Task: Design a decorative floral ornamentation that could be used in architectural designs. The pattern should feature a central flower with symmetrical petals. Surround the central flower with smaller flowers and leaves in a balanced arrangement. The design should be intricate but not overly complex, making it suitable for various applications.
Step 1584:
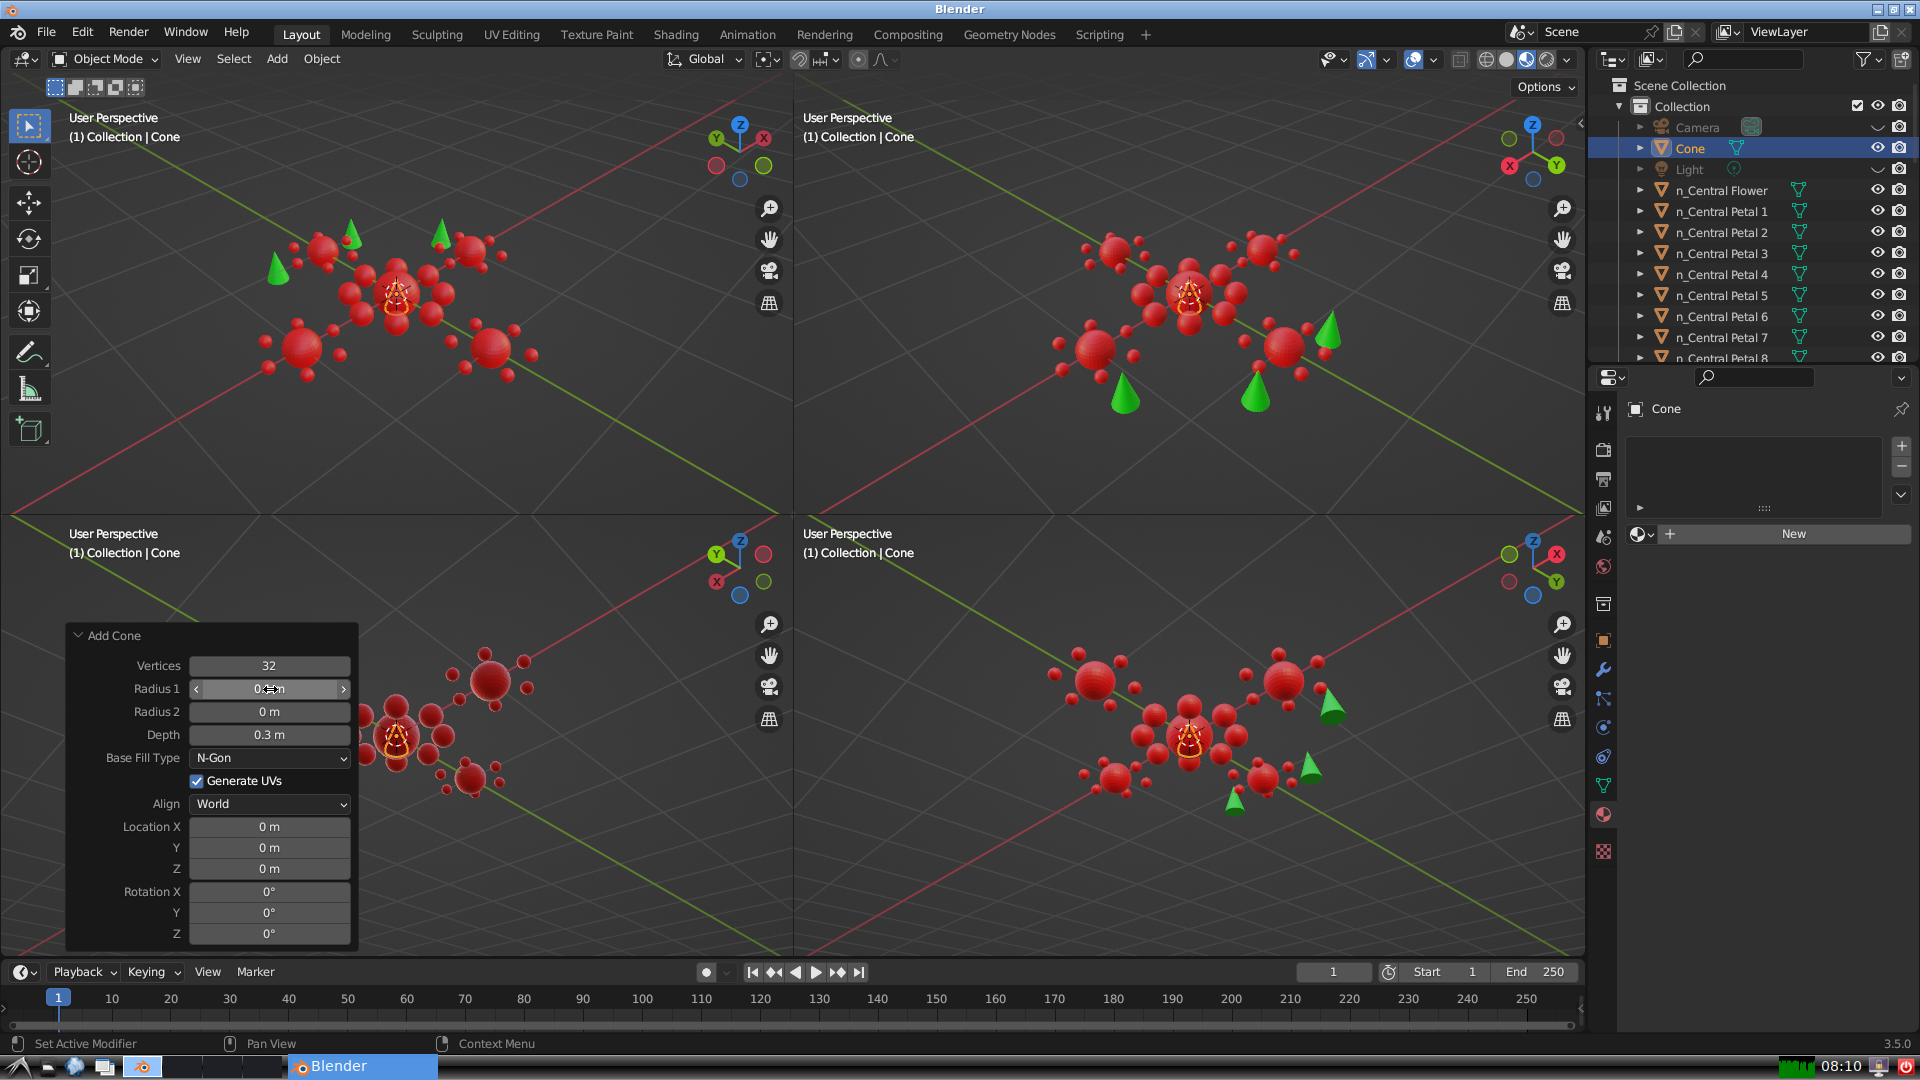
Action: click: no